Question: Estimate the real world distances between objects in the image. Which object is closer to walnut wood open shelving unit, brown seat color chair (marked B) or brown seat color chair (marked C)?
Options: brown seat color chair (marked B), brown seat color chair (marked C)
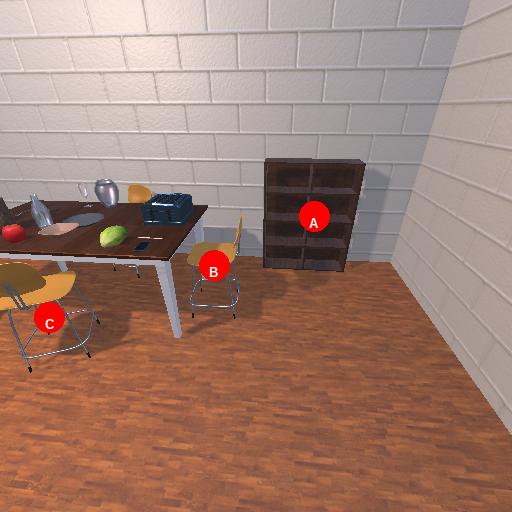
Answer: brown seat color chair (marked B)